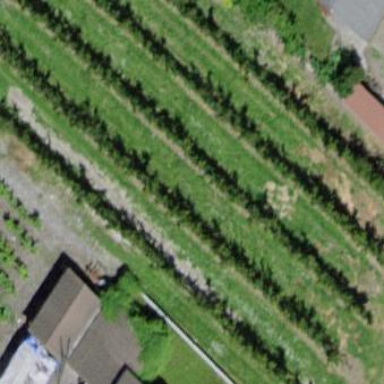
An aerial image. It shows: Orchard filled with apricot trees.